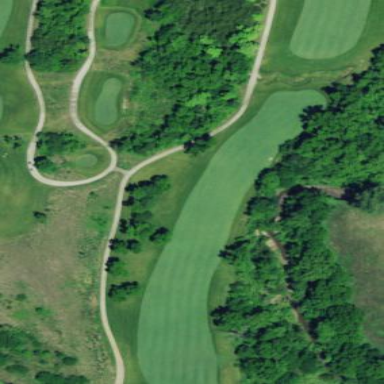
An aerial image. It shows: Golf fairway surrounded by grass.